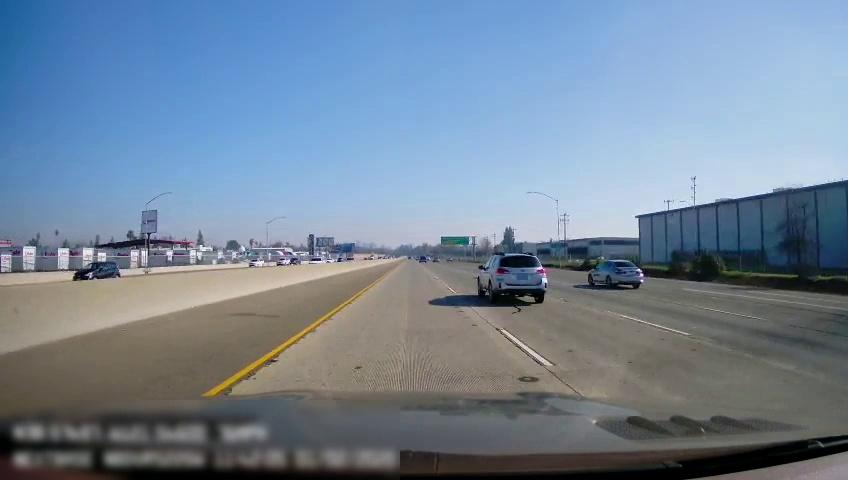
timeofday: Day
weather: Sunny
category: Drivable Space
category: Vehicles | Car
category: Vehicles | Truck
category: Vehicles | Truck
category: Vehicles | Car
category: Vehicles | SUV
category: Drivable Space
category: Vehicles | SUV
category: Vehicles | Car
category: Lanes | Current Lane
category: Lanes | Current Lane
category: Lanes | Current Lane
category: Lanes | Alternate Lane
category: Lanes | Alternate Lane
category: Traffic | Signs
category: Traffic | Signs